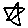
Label: star